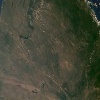
Label: land